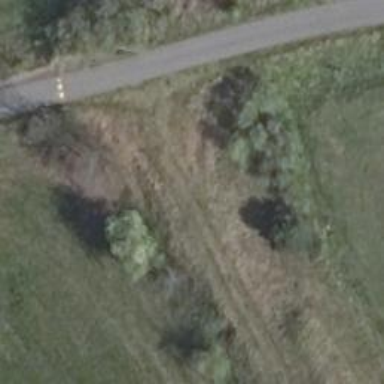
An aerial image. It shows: Abandoned railway with historical significance.